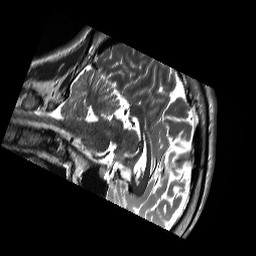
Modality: T2w
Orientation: sagittal
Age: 27
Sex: male